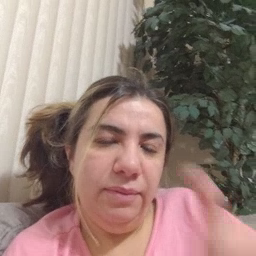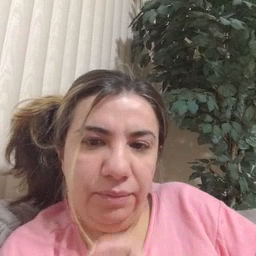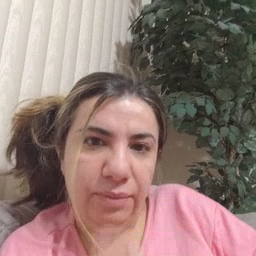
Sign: doll